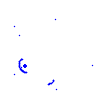
Particle: kaon